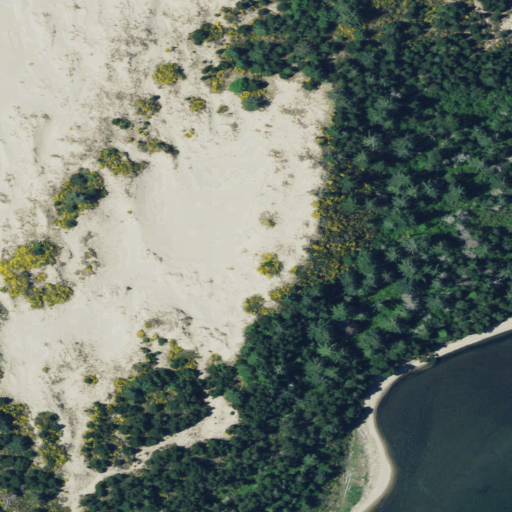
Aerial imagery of mountain in Oregon named Army Hill containing barren land, evergreen forest, herbaceous wetlands, open water, and grassland